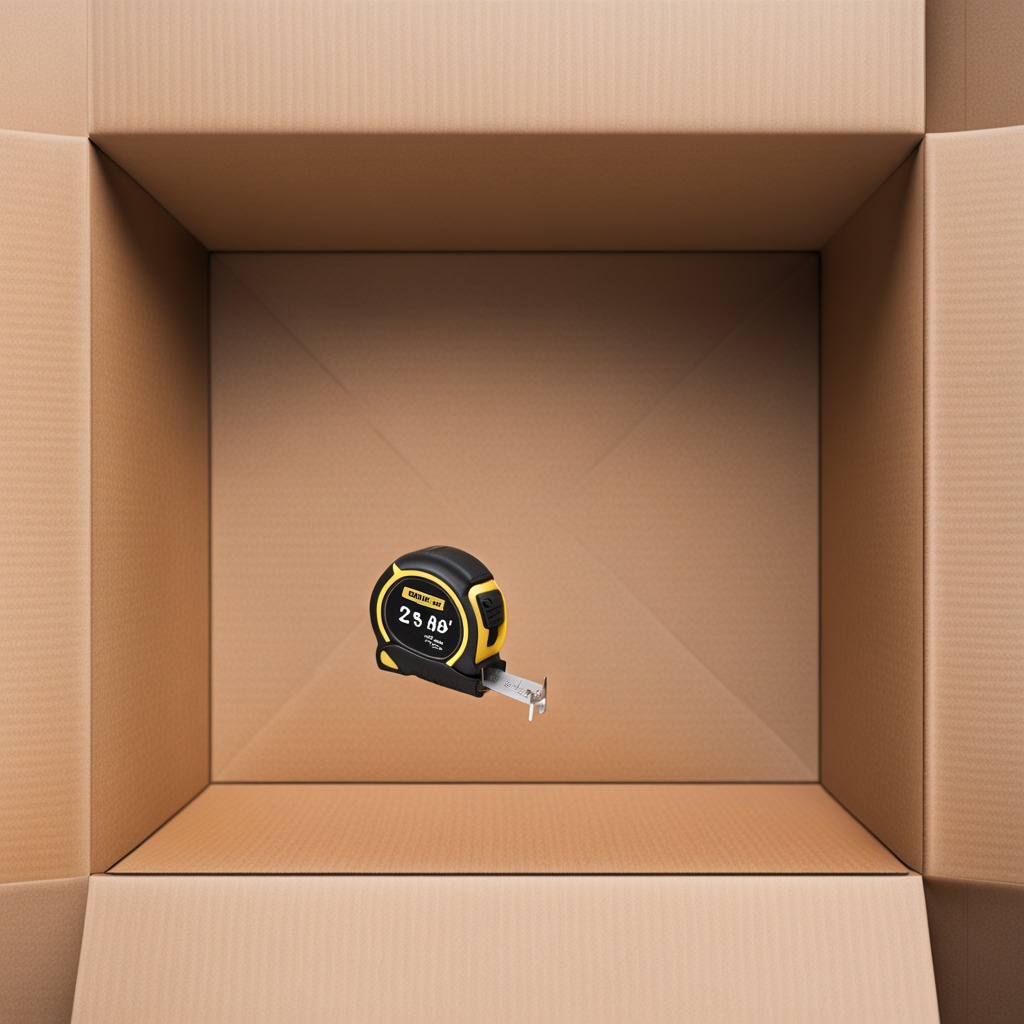
A measuring tape is lying on a clean dry cardboard box surface in an outdoor workshop during daytime bright natural light soft shadows slightly creased but